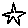
Label: star